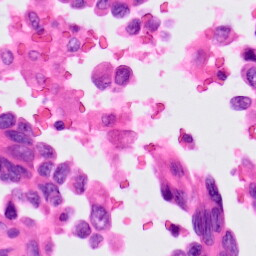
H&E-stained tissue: Lung